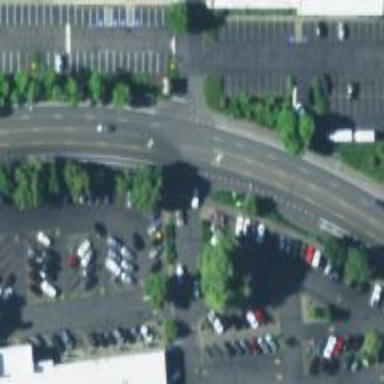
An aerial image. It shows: Parking space.